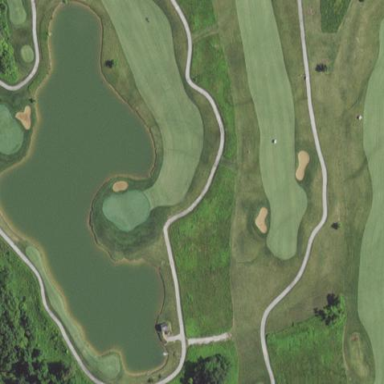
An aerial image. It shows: Rough area in golf course.